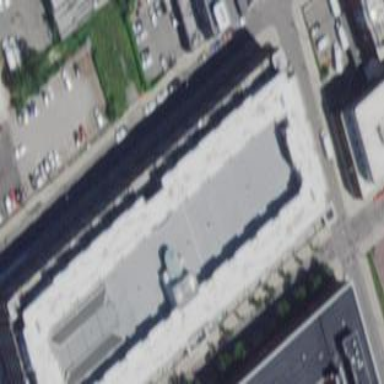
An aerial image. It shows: Multi-storey parking building.